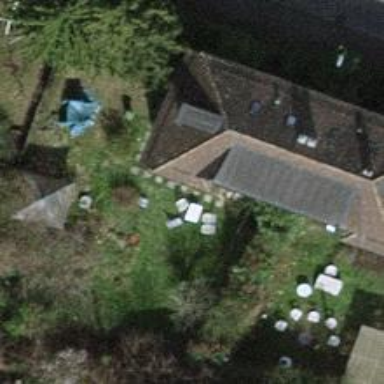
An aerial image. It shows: Garden enclosed by fence.